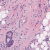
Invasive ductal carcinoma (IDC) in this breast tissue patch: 1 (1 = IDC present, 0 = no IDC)